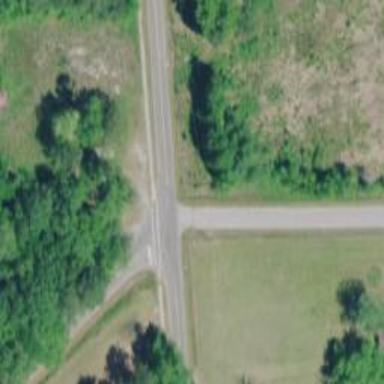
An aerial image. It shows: Stop road.